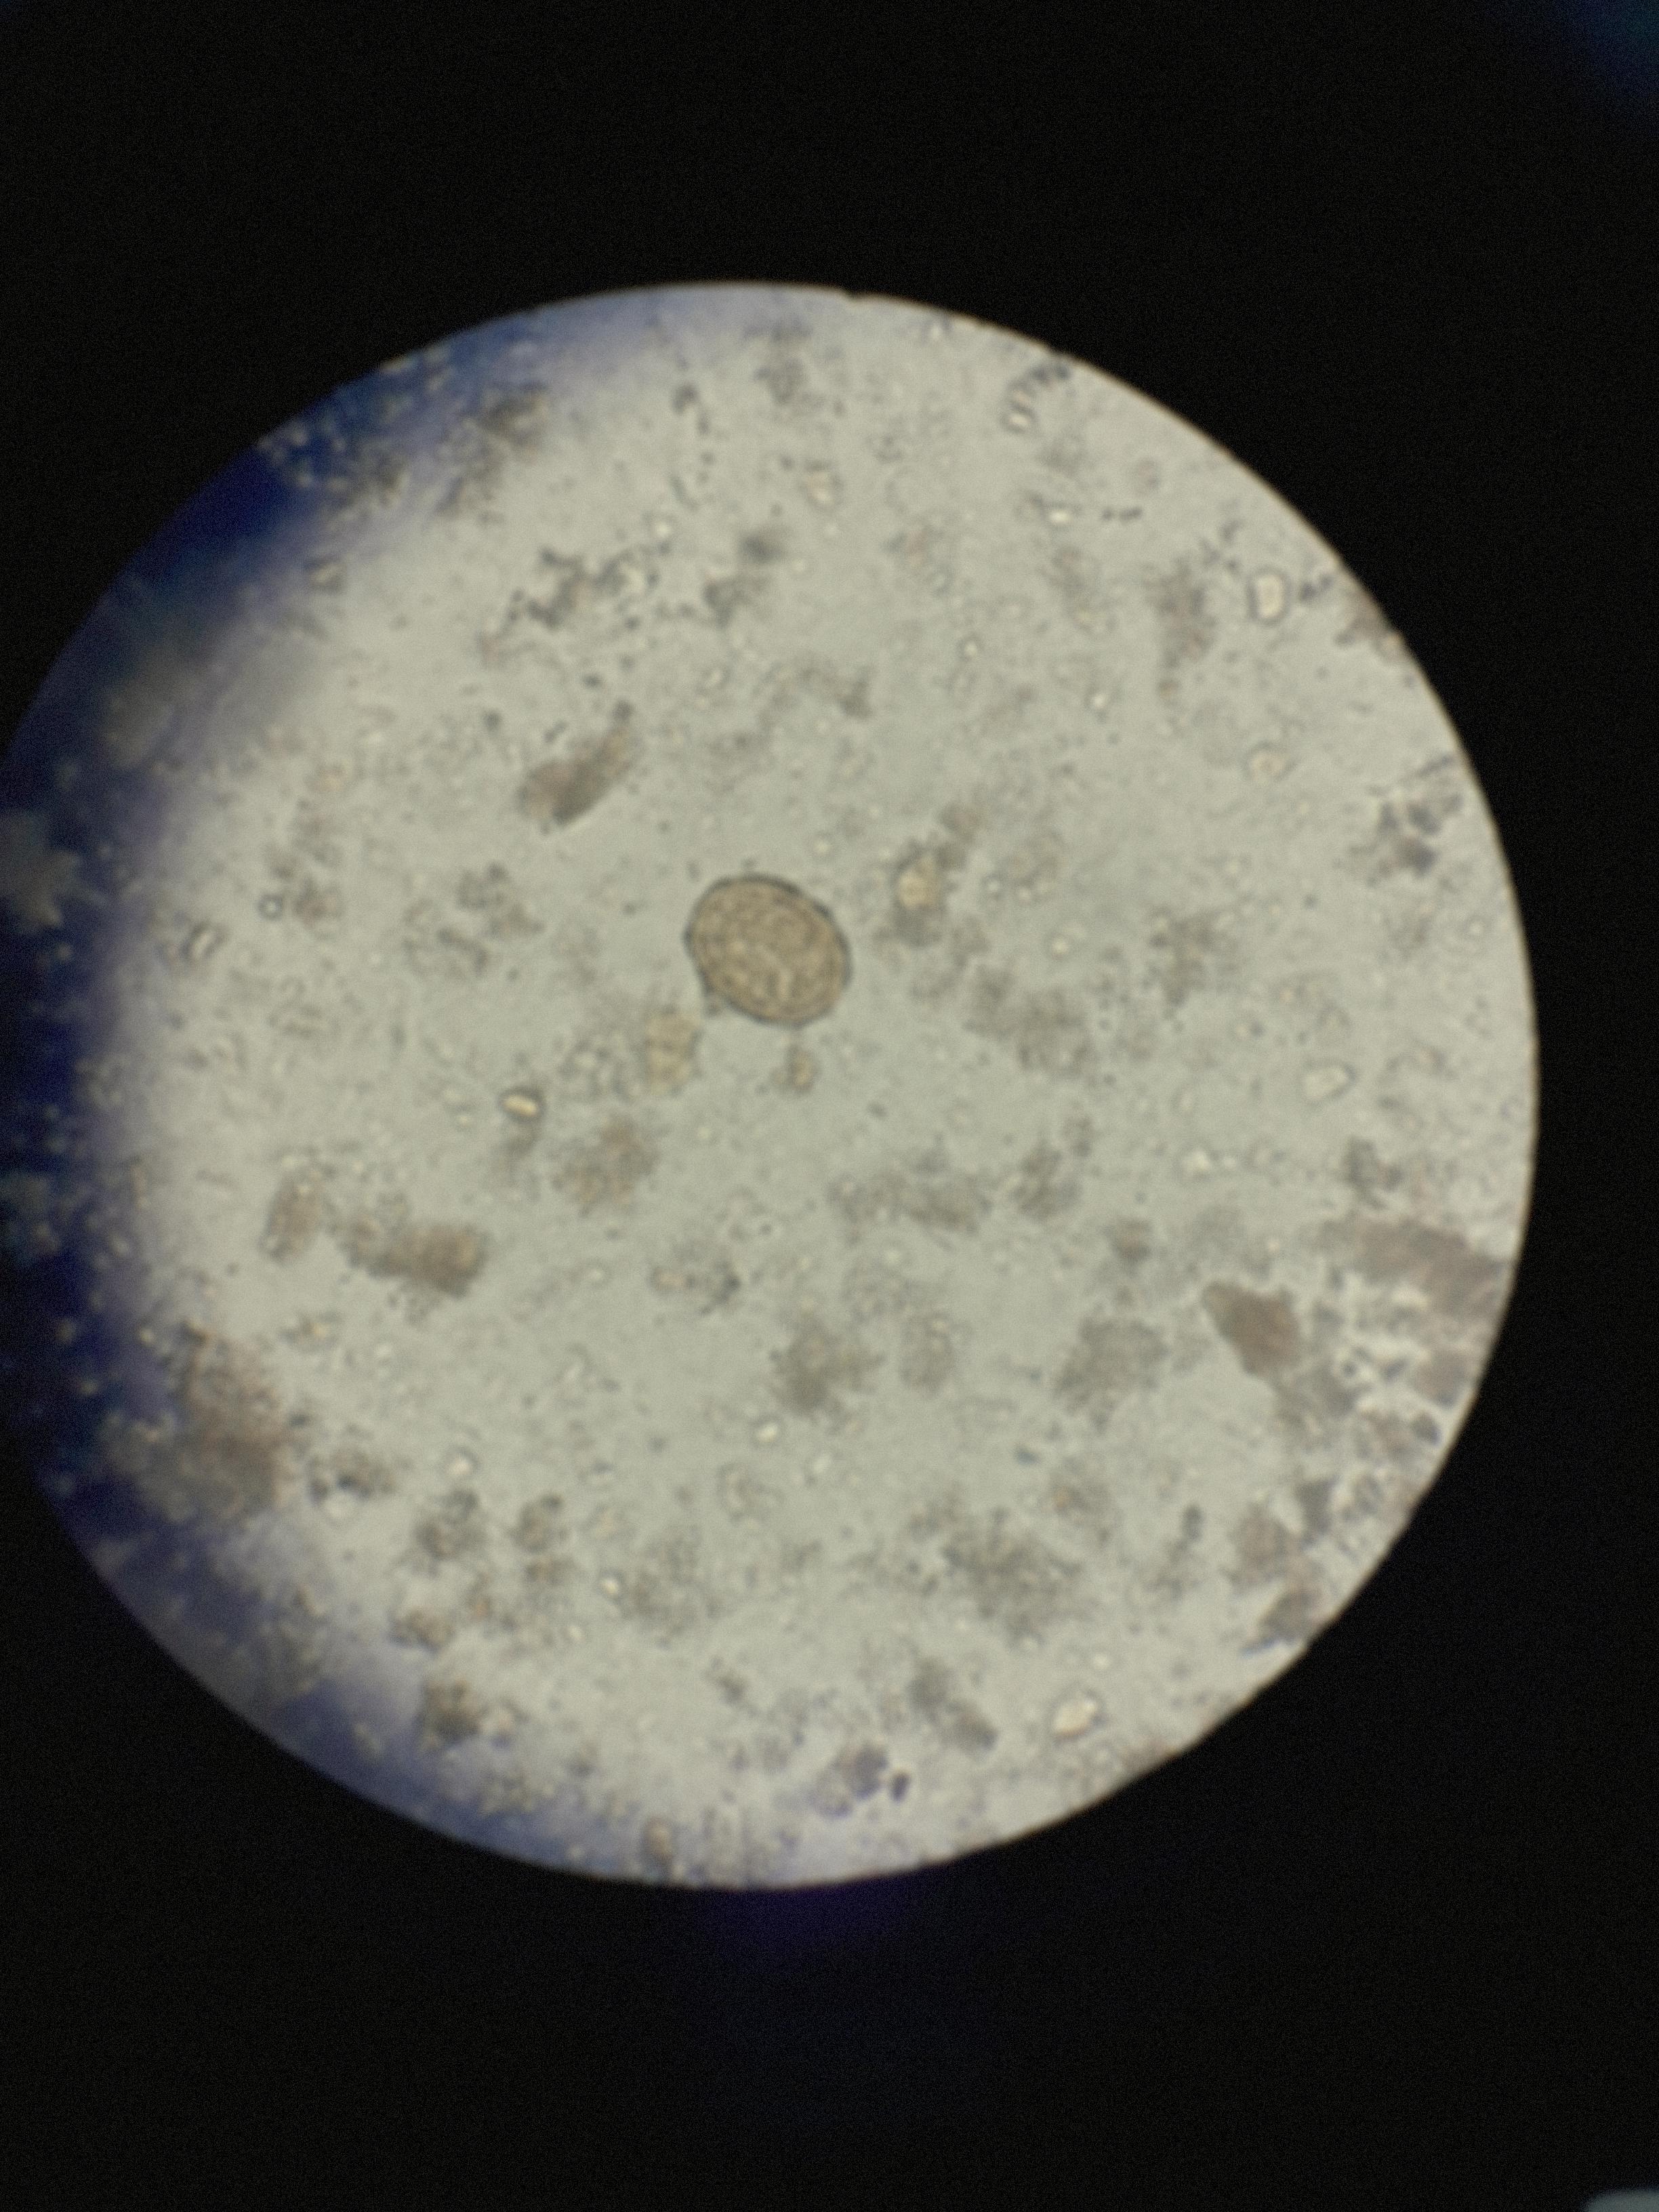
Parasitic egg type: Ascaris lumbricoides